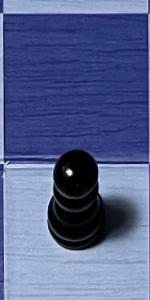
Label: Pawn_Black